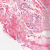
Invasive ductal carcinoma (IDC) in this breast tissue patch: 1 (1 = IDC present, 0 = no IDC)